Fundus camera: zeiss
Shooting center: fovea
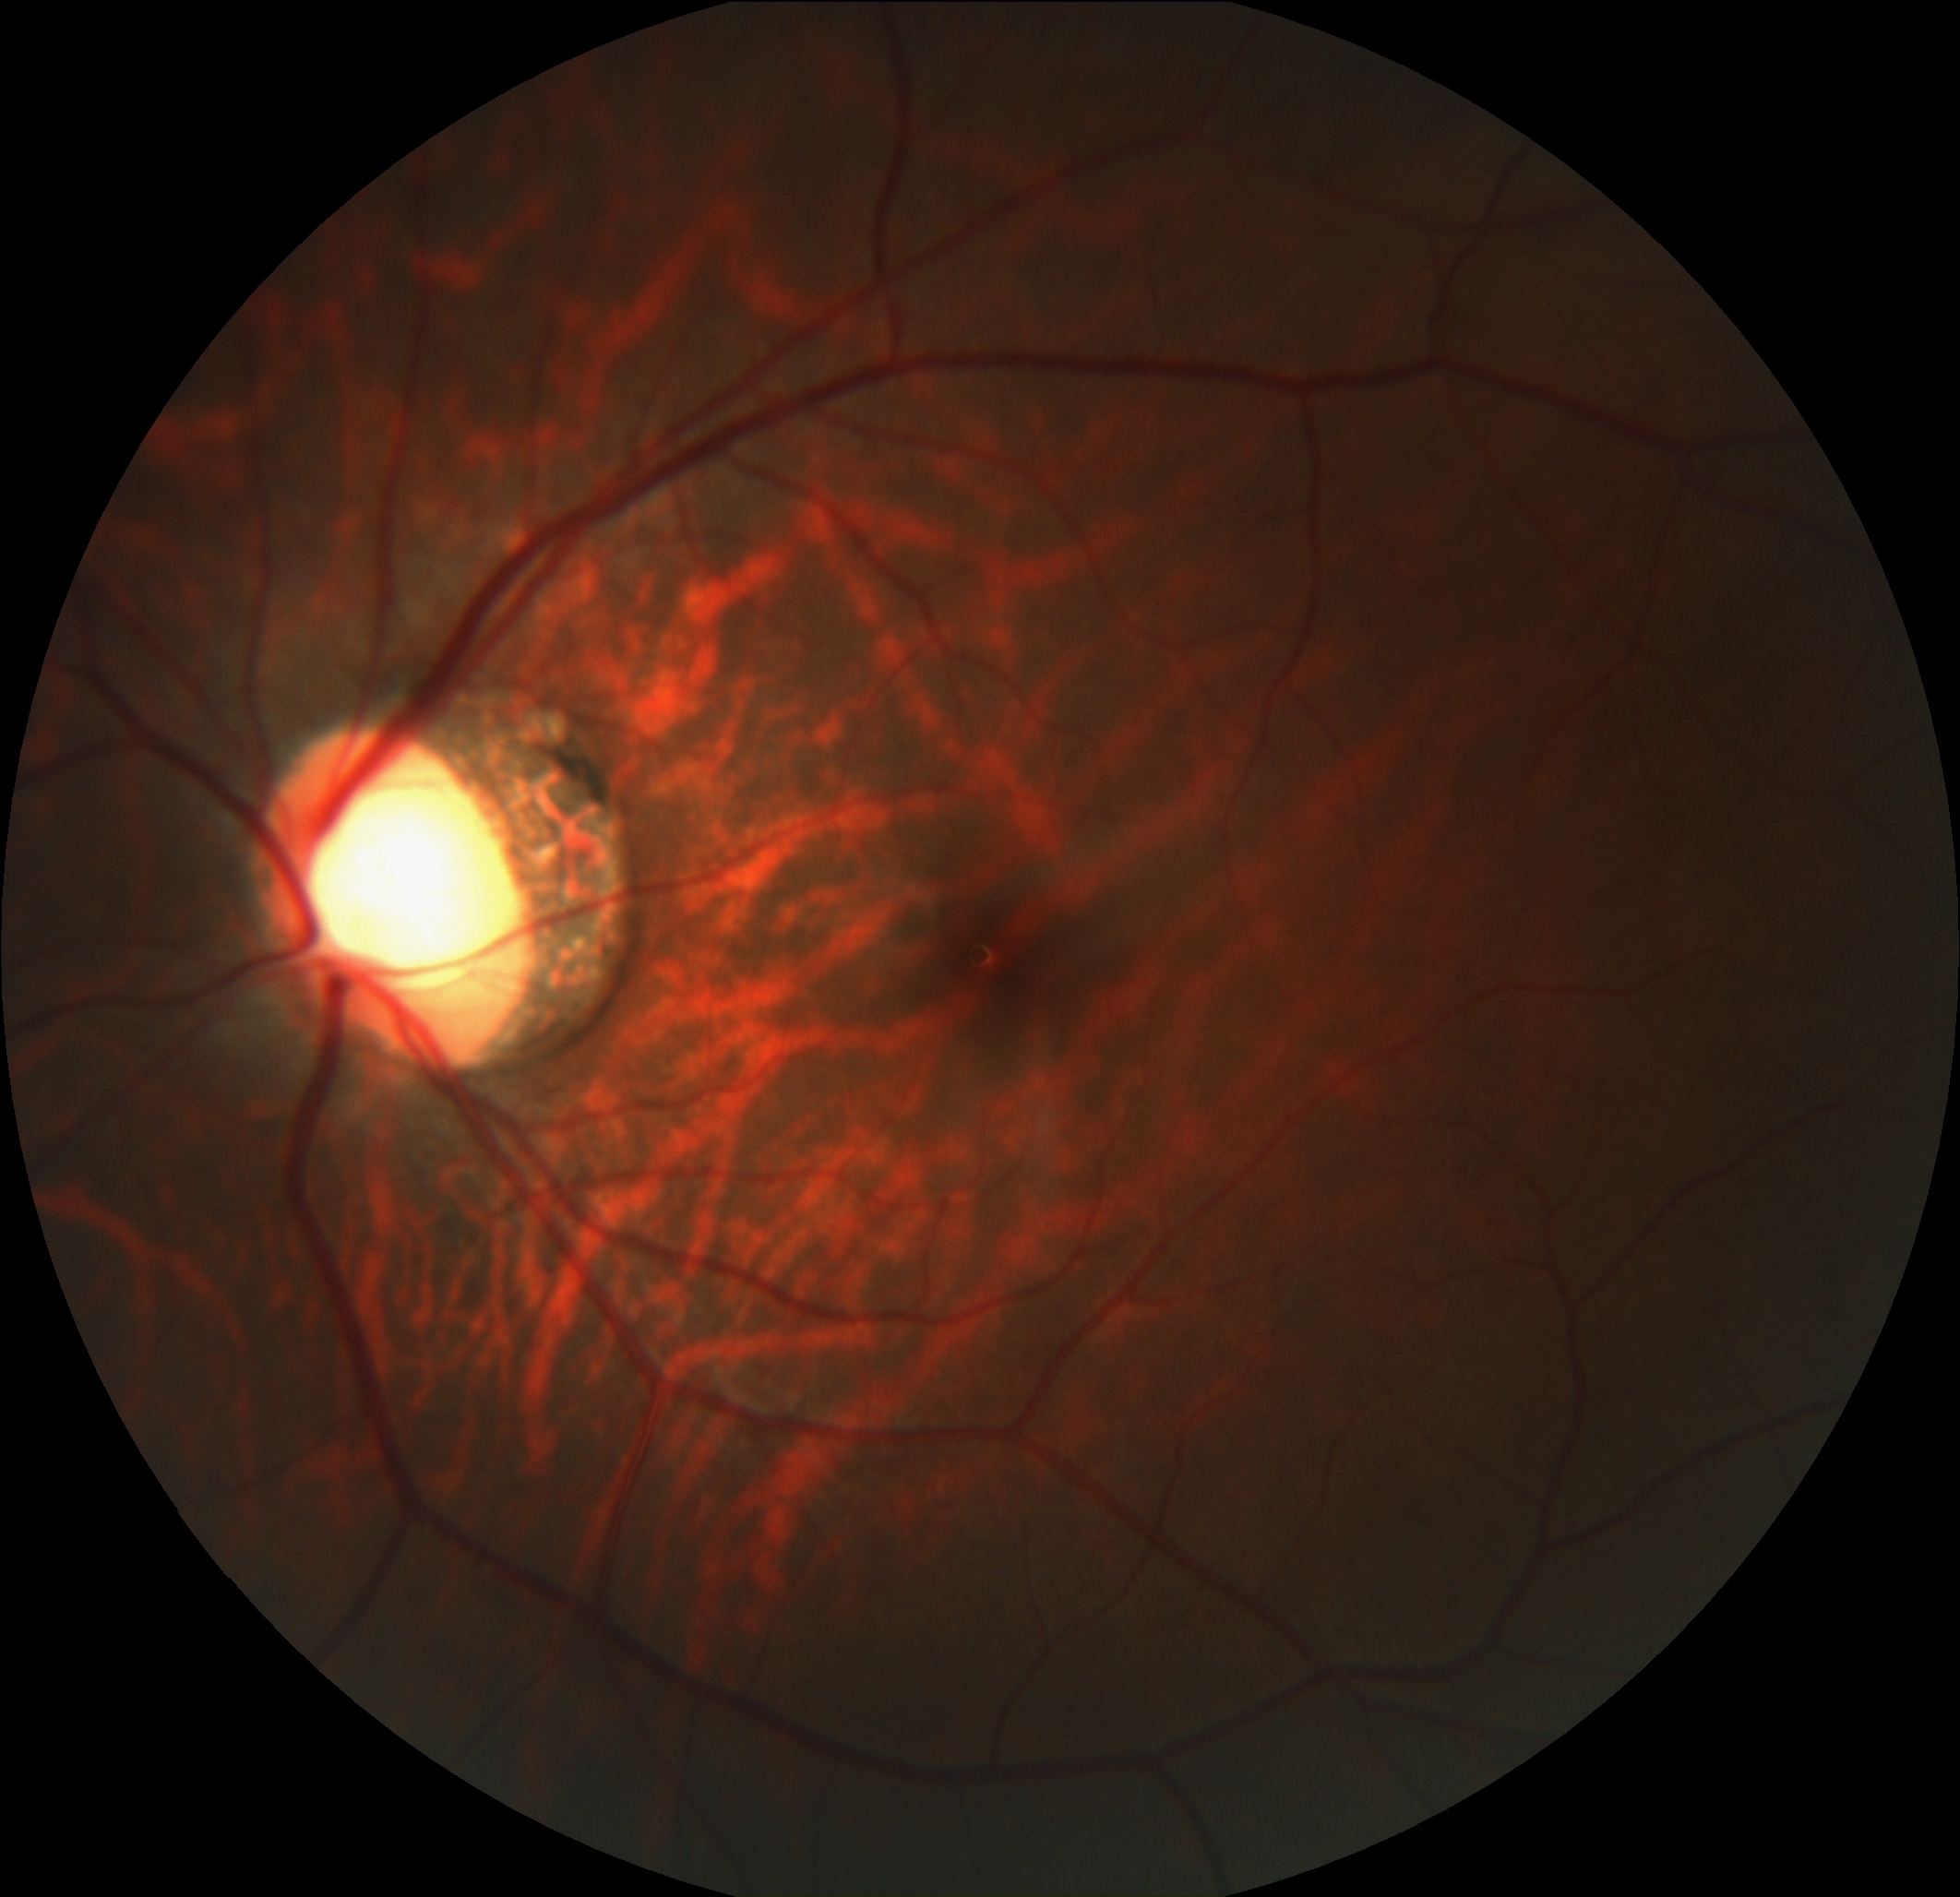
Pathologic myopia: yes
Patchy retinal atrophy: present
Retinal detachment: absent